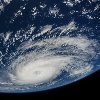
Label: cloud